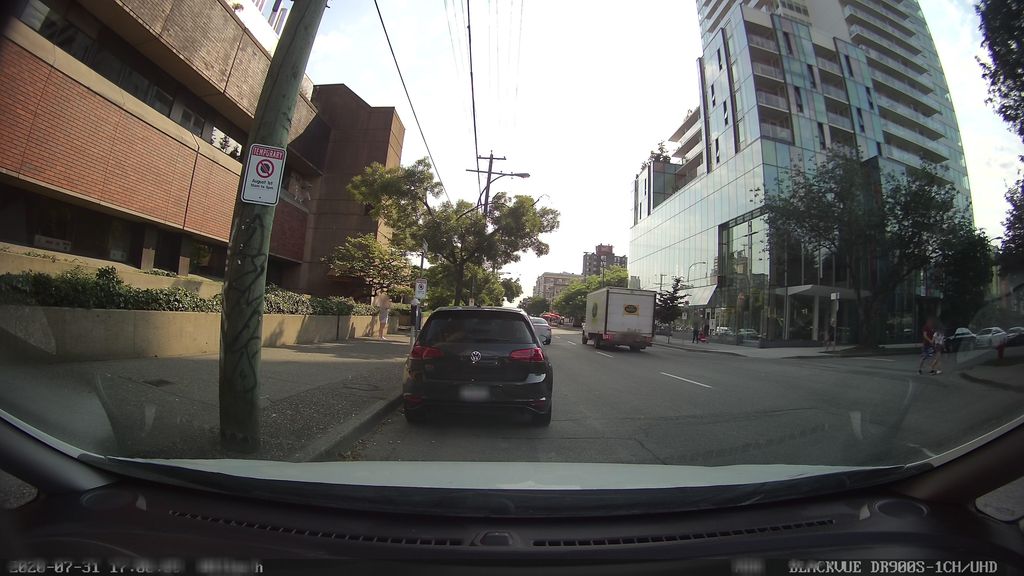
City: vancouver